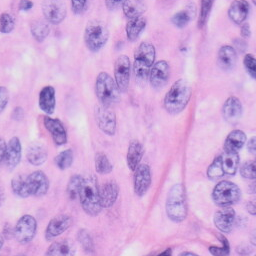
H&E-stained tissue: Skin